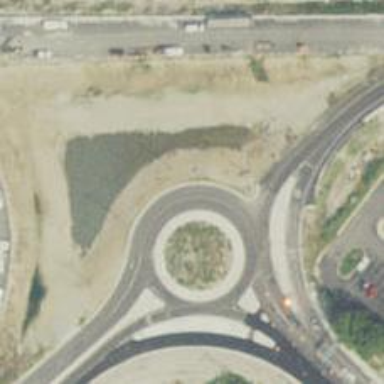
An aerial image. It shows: Tertiary road made of asphalt leading to roundabout junction.